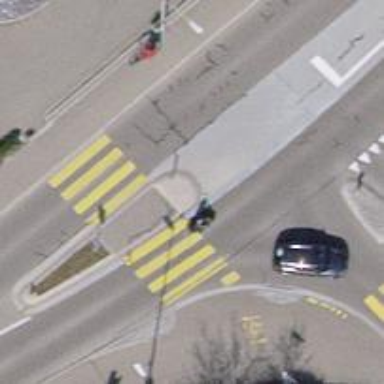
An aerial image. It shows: Uncontrolled crossing with pedestrian island.